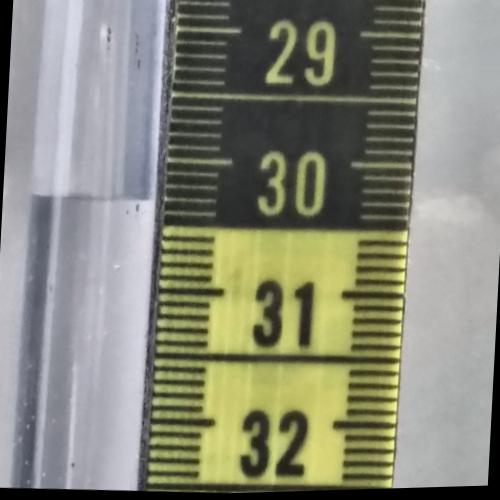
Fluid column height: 30.3 cm